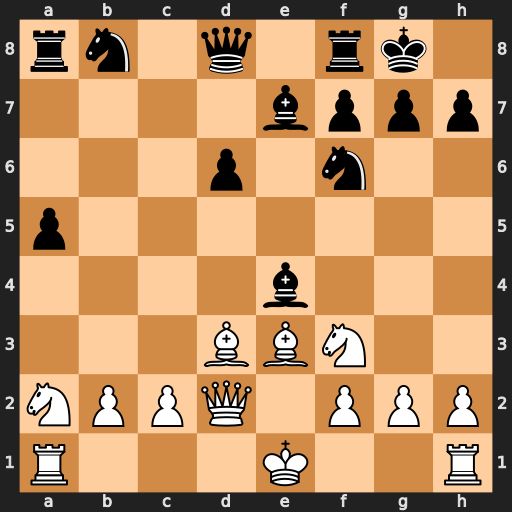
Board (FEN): rn1q1rk1/4bppp/3p1n2/p7/4b3/3BBN2/NPPQ1PPP/R3K2R
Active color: w
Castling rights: KQ
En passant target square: -
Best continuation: Bxe4 Nxe4 Qd5